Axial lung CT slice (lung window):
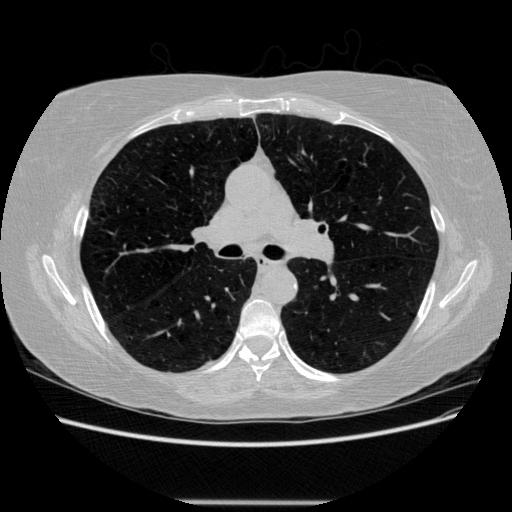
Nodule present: no